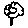
Label: flower